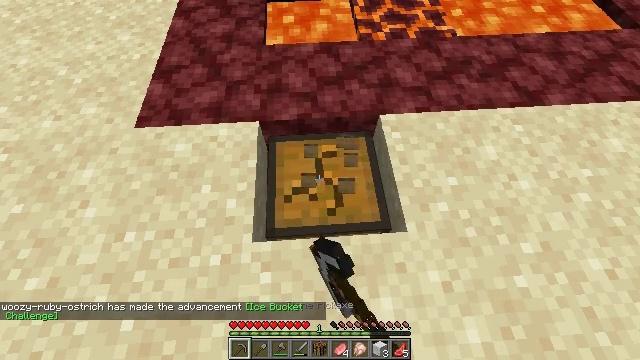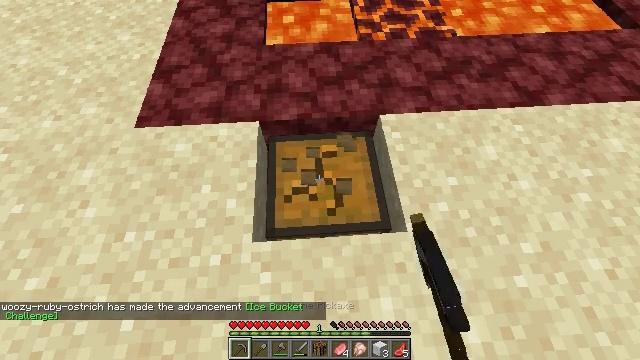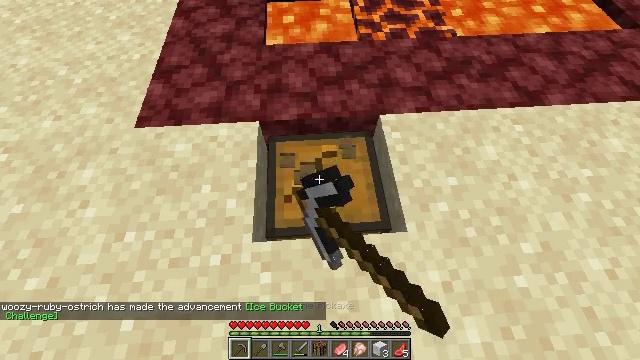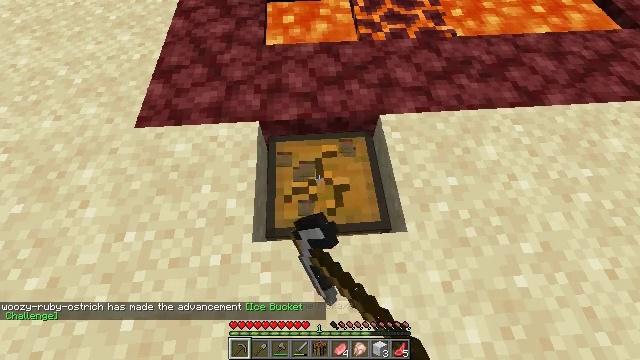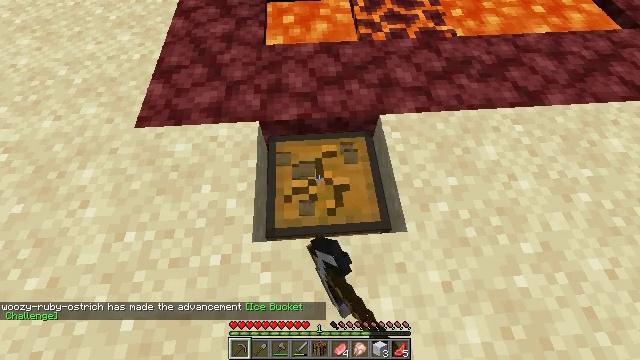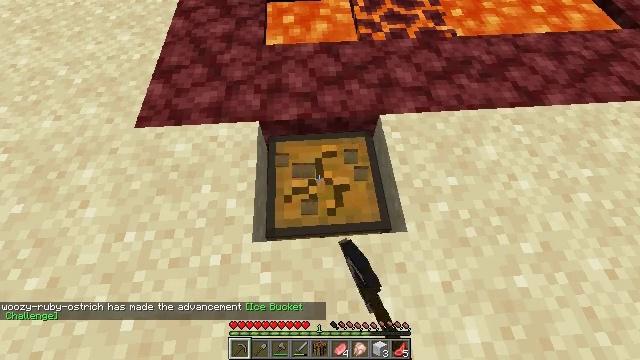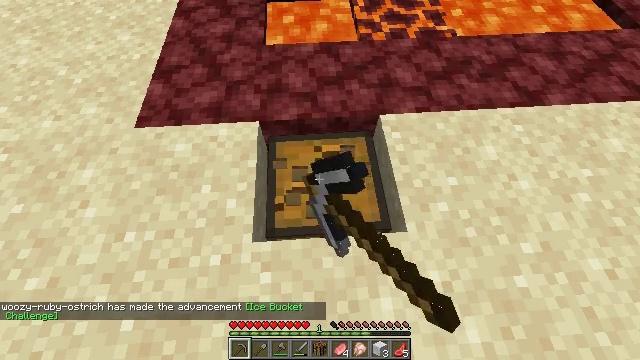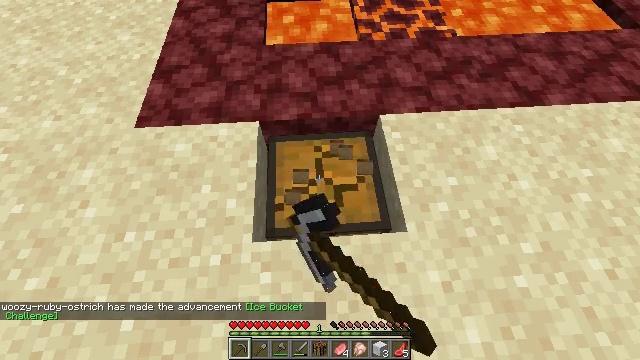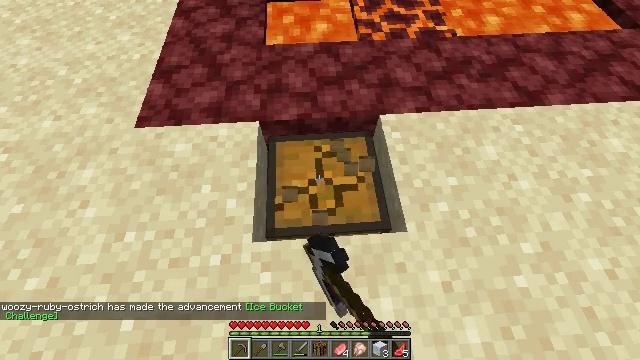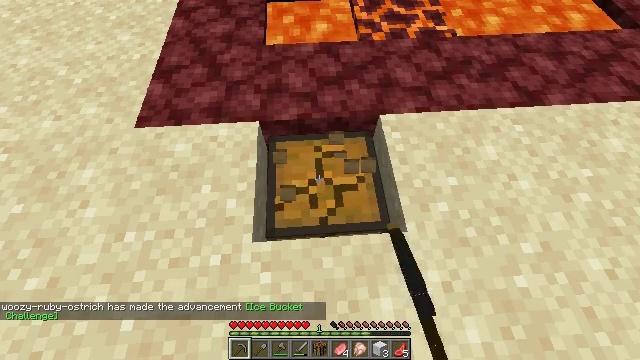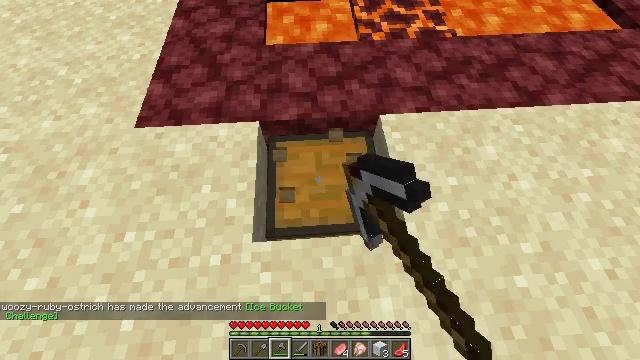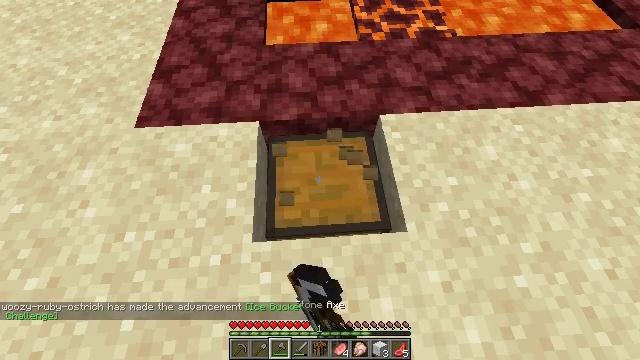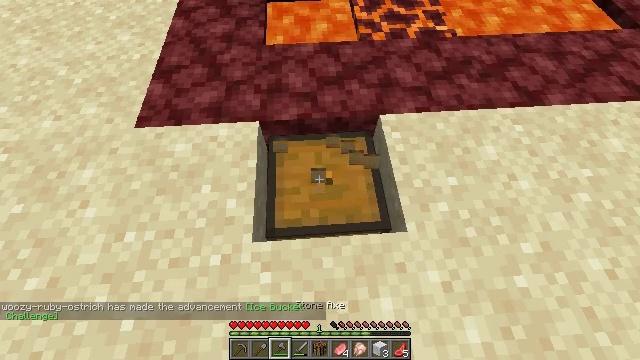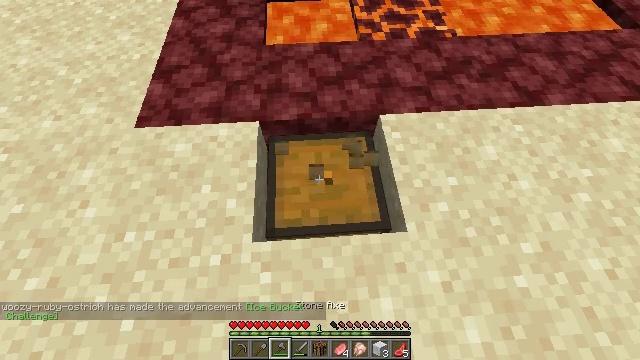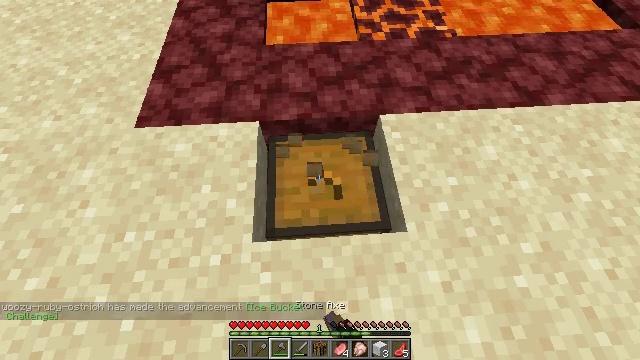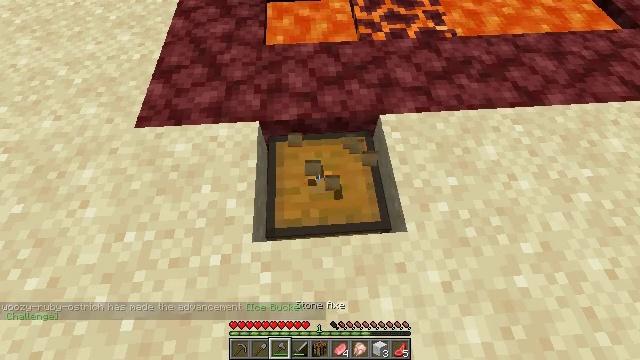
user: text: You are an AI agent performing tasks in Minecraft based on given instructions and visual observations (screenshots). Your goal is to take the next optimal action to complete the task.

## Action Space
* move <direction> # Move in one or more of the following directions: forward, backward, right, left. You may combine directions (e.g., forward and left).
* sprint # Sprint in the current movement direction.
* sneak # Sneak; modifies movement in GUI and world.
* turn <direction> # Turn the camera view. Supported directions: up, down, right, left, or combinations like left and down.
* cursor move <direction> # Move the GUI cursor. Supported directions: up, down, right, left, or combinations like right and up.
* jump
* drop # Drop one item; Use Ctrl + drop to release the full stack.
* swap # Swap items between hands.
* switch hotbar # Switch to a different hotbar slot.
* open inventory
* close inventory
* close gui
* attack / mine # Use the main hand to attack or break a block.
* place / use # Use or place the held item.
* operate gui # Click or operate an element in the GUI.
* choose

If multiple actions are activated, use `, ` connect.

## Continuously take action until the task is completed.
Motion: motion action
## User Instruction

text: Mine a chest to move it.
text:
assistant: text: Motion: attack / mine
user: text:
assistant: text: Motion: attack / mine
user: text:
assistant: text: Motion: attack / mine
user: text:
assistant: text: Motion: attack / mine
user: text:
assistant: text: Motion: attack / mine
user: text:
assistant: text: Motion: attack / mine
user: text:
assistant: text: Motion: attack / mine
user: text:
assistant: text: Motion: attack / mine
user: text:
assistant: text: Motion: attack / mine
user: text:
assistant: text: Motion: attack / mine, switch to hotbar 3
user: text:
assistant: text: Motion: attack / mine, switch to hotbar 3
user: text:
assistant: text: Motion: attack / mine, switch to hotbar 3
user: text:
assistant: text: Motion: attack / mine
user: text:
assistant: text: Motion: attack / mine
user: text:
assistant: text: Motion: attack / mine
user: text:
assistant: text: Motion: attack / mine
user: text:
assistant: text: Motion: attack / mine
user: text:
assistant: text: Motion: attack / mine
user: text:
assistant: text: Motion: attack / mine
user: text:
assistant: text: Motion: attack / mine
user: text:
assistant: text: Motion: attack / mine
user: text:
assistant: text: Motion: attack / mine
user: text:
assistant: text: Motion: attack / mine
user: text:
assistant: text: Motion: attack / mine
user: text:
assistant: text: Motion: attack / mine
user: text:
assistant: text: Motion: attack / mine
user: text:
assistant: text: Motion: attack / mine
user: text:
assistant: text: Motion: attack / mine
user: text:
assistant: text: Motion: attack / mine
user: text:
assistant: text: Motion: attack / mine